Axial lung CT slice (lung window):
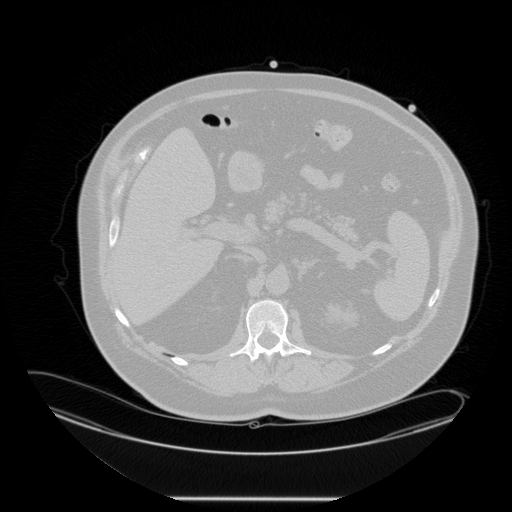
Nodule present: no